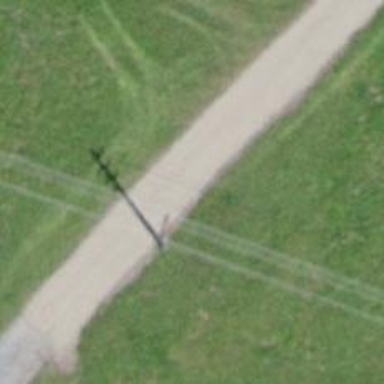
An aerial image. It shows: Minor power line.